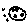
Label: moon